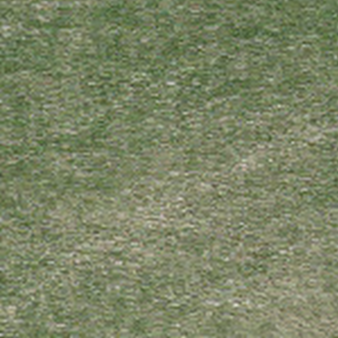
Label: other